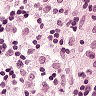
Metastatic tissue present: no